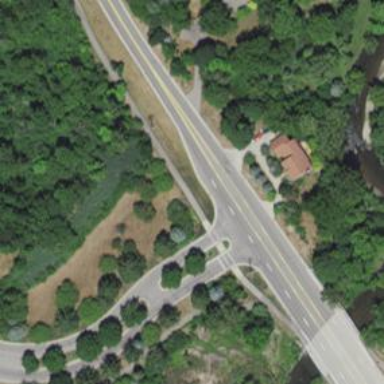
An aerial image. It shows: Crossing on the road.